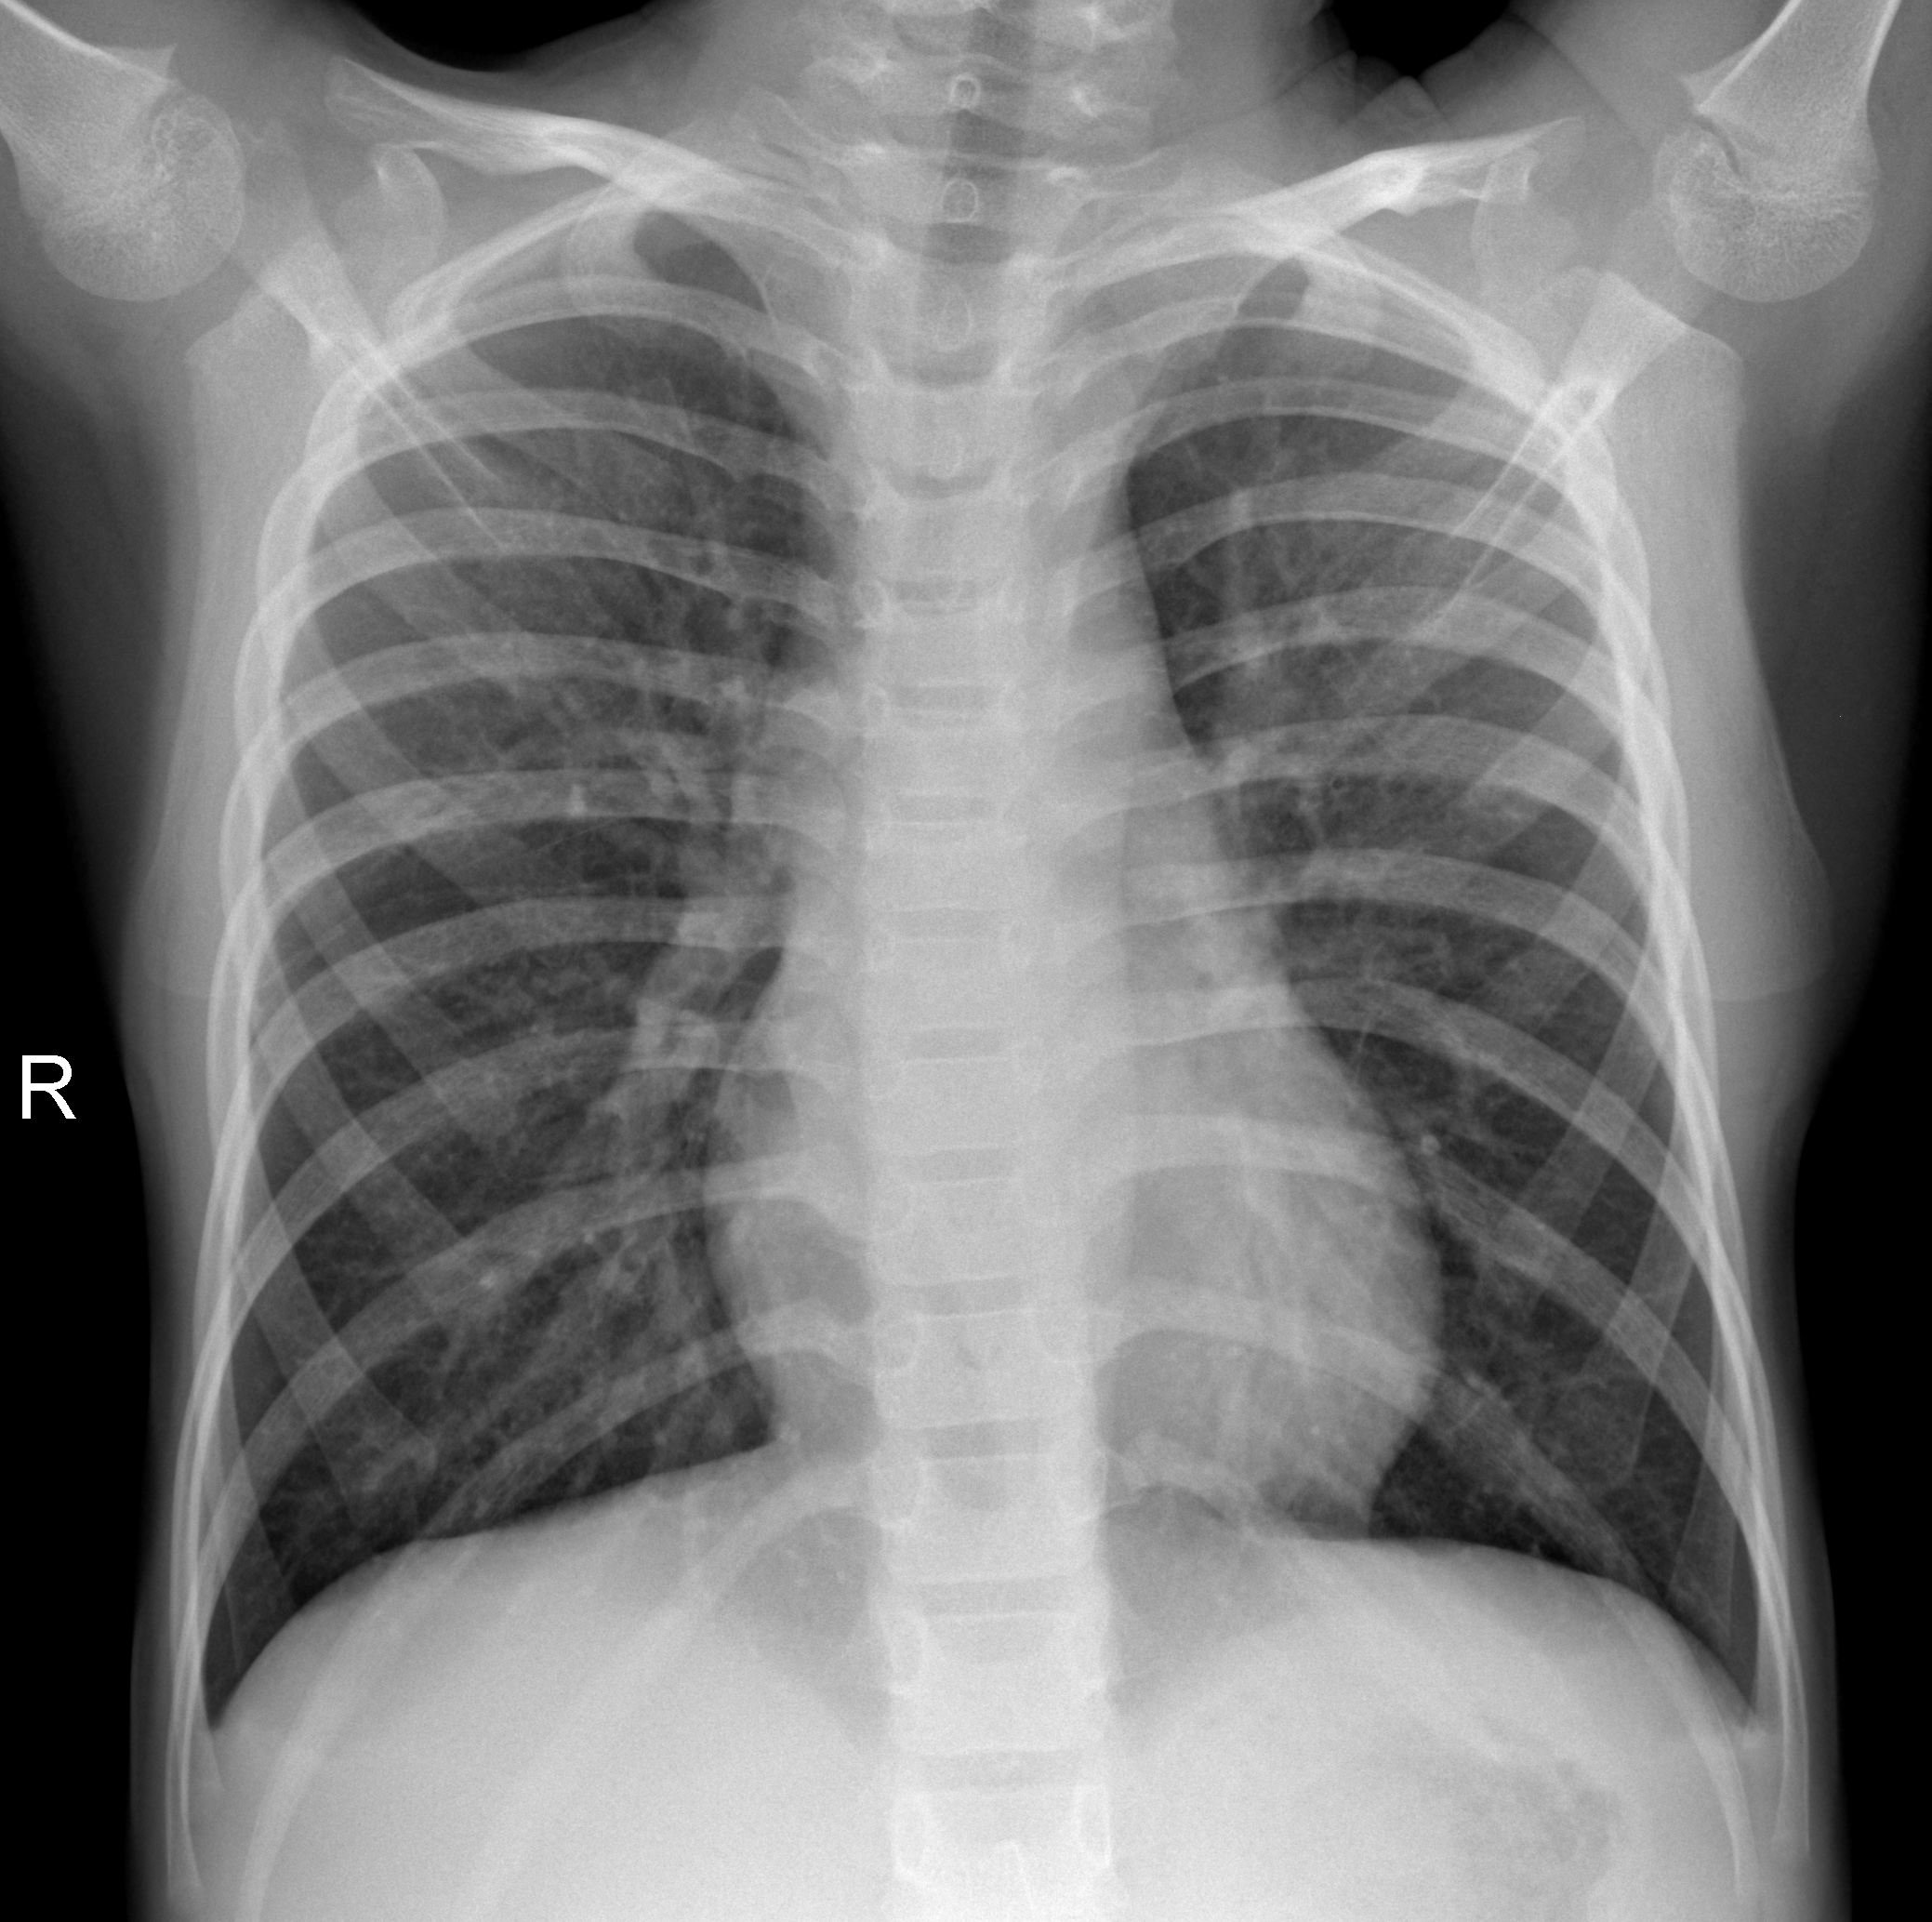
Diagnosis: NORMAL